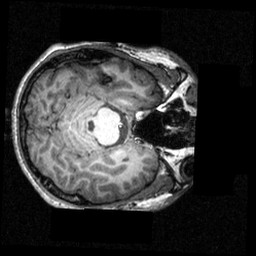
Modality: T1w
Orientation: axial
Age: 20
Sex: male
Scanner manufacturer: siemens
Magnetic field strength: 3.951 T
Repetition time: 1.5 s
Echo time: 0.00335 s